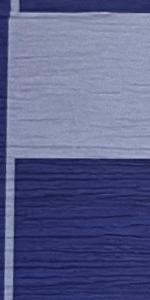
Label: Empty